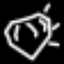
Label: diamond